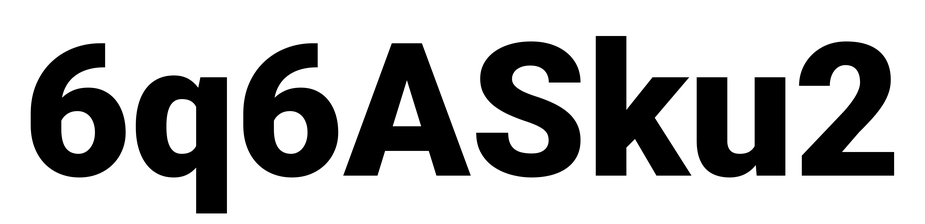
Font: Roboto_Black